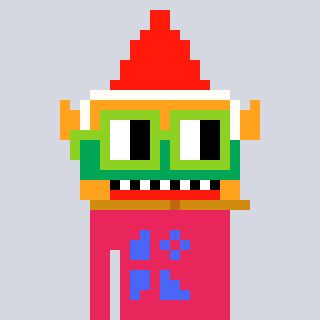
a pixel art character with square light green glasses, a gnome-shaped head and a redpinkish-colored body on a cool background